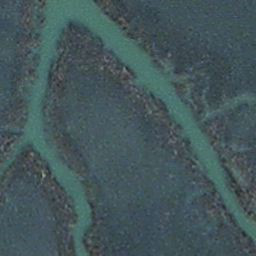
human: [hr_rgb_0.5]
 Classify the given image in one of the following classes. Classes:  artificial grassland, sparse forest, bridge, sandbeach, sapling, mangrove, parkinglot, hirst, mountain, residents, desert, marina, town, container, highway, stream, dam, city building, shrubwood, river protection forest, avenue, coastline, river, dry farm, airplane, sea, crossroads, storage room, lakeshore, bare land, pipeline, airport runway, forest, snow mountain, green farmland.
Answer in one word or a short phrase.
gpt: stream